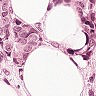
Metastatic tissue present: yes